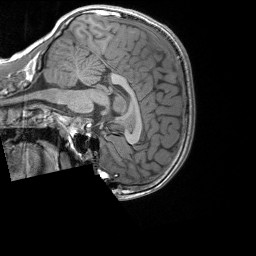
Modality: T1w
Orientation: sagittal
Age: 9
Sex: male
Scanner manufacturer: siemens
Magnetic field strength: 3 T
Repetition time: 1.65 s
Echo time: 0.00203 s